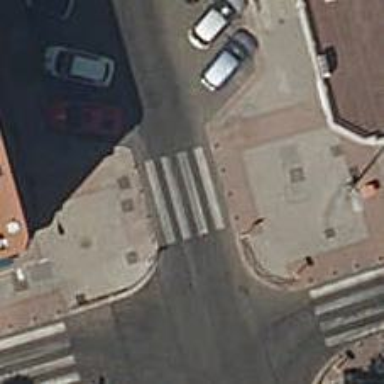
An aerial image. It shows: Marked crossing on the road.